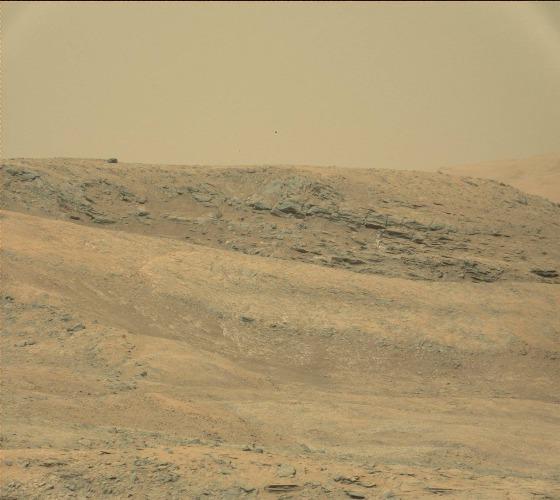
Terrain classes present: Background, Bedrock, Gravel / Sand / Soil, Rock, Shadow